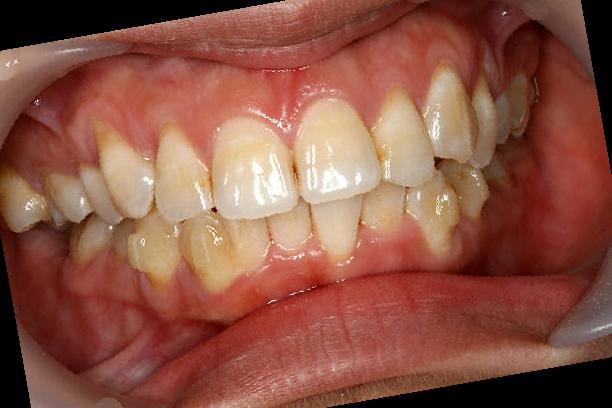
Condition: Calculus